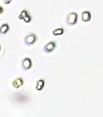
Label: Phaeocystis